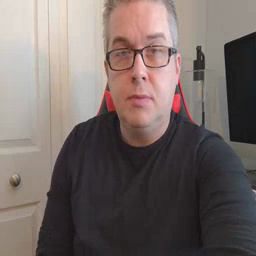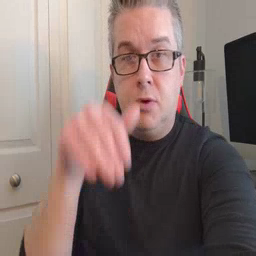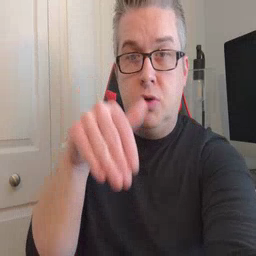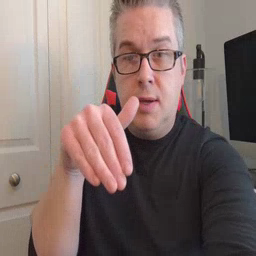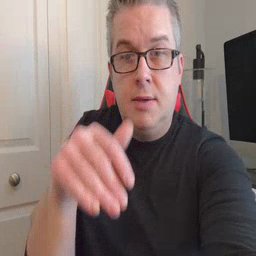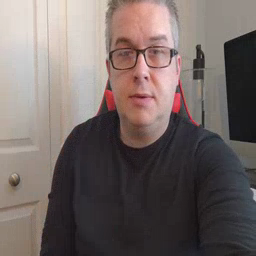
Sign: night